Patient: sex M, age 25
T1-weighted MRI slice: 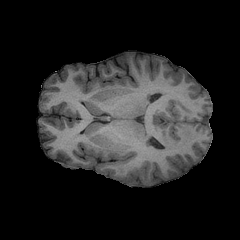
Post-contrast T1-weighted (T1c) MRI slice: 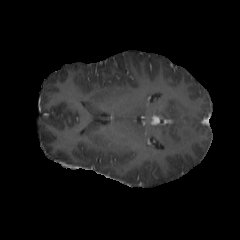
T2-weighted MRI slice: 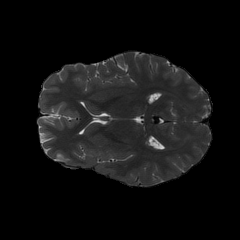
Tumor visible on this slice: no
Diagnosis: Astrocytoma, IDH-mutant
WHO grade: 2